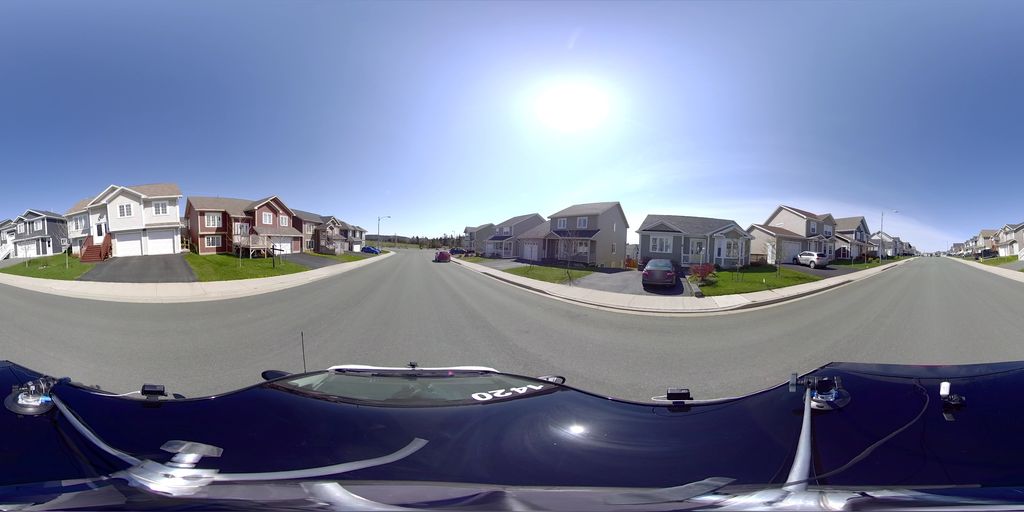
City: st_johns